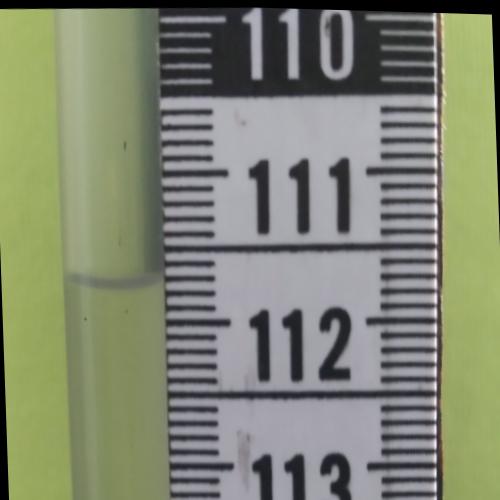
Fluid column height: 111.7 cm